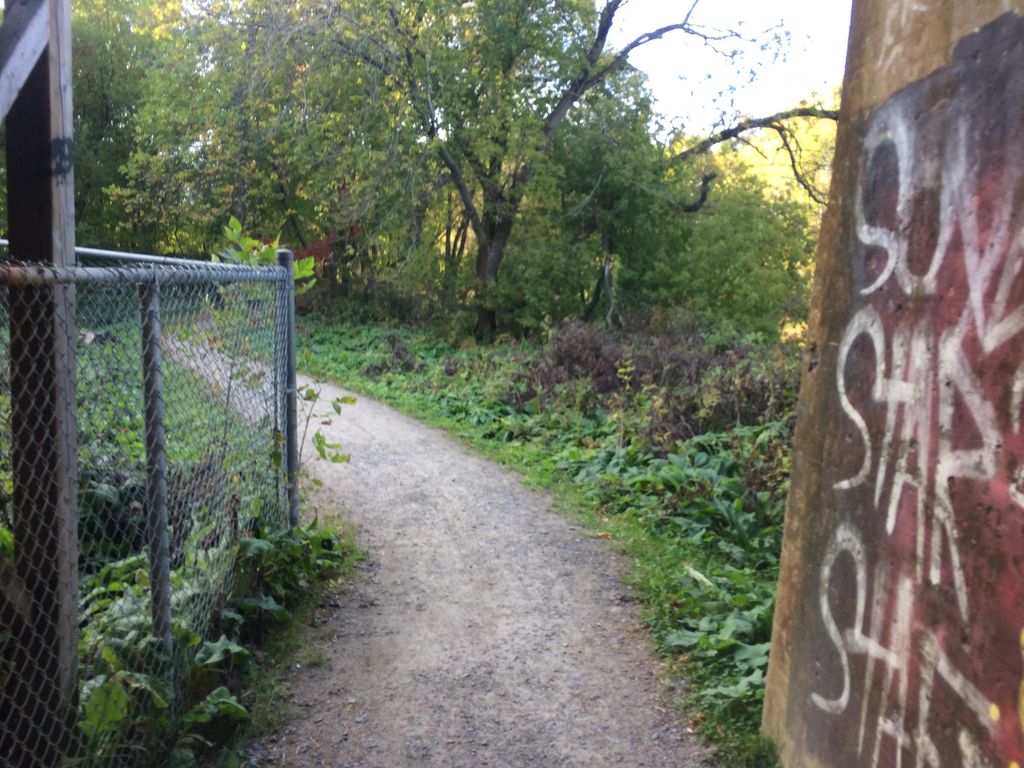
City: quebec_city